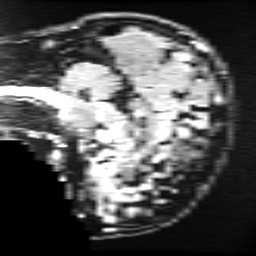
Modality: FLAIR
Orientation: sagittal
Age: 24
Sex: male
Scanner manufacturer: ge
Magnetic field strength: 3 T
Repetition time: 11 s
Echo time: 0.1497 s